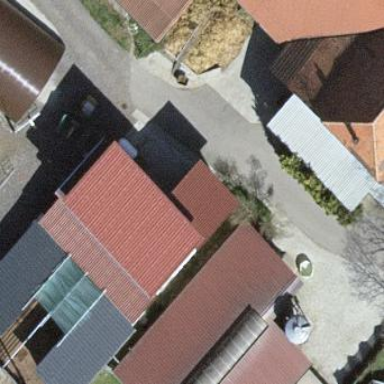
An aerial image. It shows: Shed.